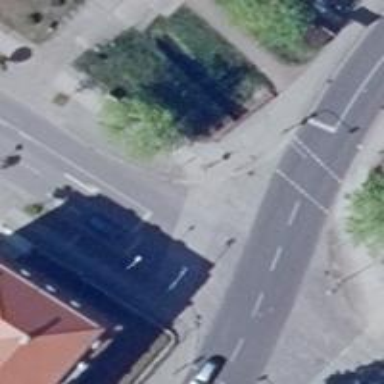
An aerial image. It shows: Road crossing with traffic signals.